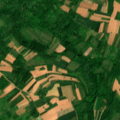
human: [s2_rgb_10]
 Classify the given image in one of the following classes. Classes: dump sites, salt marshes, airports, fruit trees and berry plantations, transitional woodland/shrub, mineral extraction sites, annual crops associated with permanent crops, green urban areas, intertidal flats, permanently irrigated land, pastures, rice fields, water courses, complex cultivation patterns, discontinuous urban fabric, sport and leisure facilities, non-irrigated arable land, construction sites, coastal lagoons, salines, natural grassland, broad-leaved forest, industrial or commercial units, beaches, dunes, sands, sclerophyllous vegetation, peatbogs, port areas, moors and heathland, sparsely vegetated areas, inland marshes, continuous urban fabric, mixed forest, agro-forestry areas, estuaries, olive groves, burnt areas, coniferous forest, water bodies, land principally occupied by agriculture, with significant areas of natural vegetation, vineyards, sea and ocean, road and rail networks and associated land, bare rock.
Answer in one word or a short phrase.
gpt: non-irrigated arable land, complex cultivation patterns, land principally occupied by agriculture, with significant areas of natural vegetation, broad-leaved forest